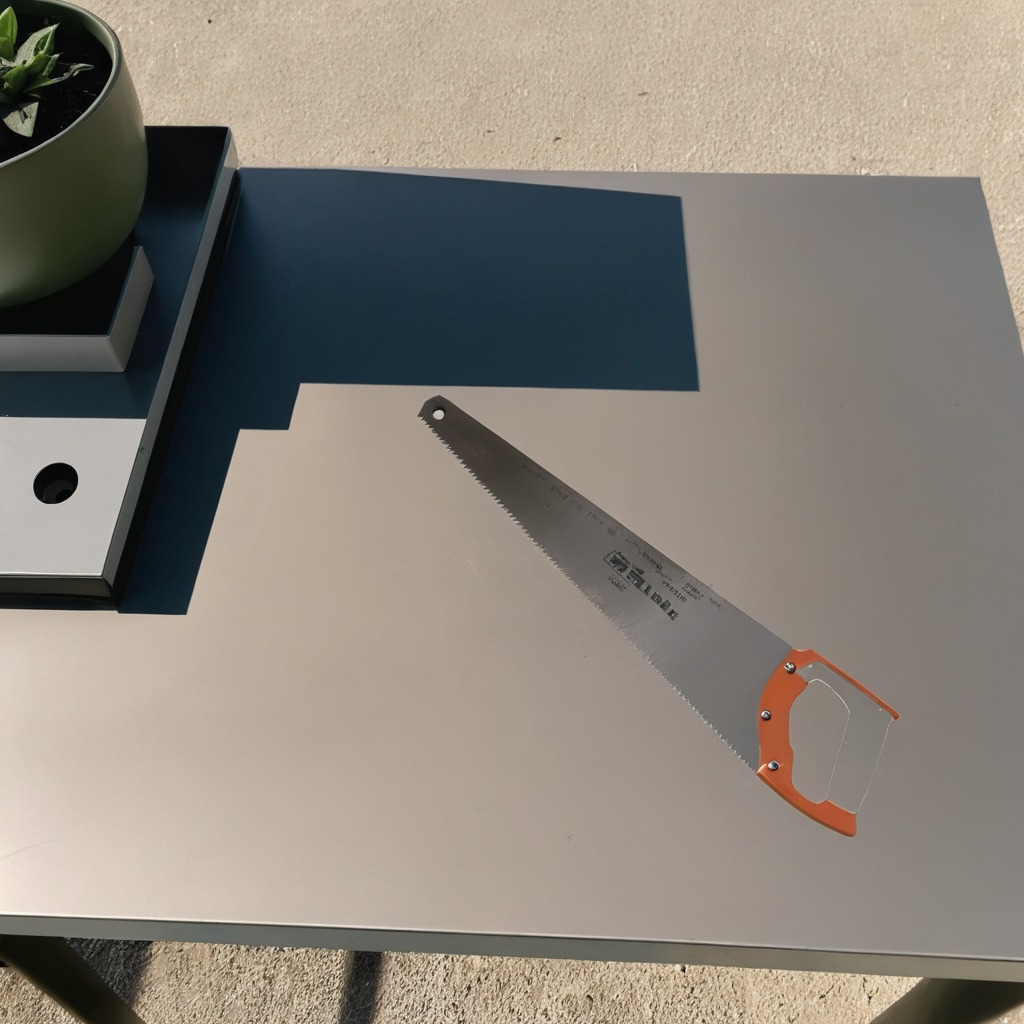
A metal saw is lying on the table.